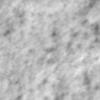
Label: no_change